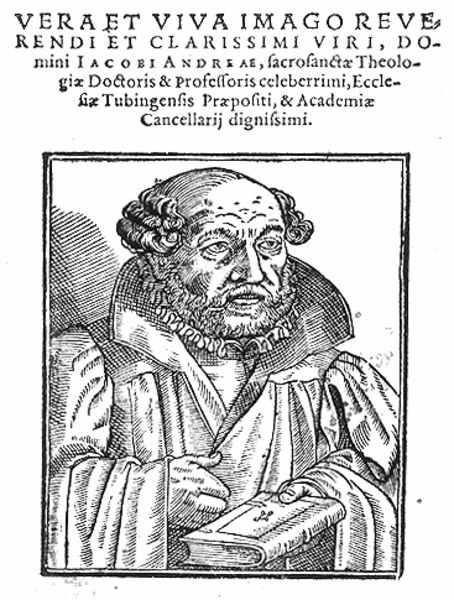
Titel: Bildnis des Jacob Andreae
Künstler: Alexander Hock
Institution: (Seriendruck)
Schlagwörter: dunkel, hand, mann, schatten, weiß, finger, frisur, grau, haar, hell, mund, nase, ohr, schwarz, stirn, zeichnung, blick, bart, schnurrbart, augen, bibel, falten, gesicht, halten, kragen, mensch, rahmen, vollbart, bildnis, herr, hände, portrait, porträt, kirche, gewand, haare, mantel, lippen, locken, holzschnitt, schrift, wangen, grafik, graphik, schnurbart, brauen, glatze, pupillen, deutsch, rüschen, tusche, buch, glaube, druck, schraffur, radierung, stich, schwarzweiß, text, überschrift, stehkragen, krause, halbglatze, mönch, heiliger, gelehrter, heilig, kupferstich, ohre, doktor, latein, lateinisch, stick, professor, schaube, andreas, tübingen, jacob, imago, theologie, viva, jacobi, reve, verät, imagore